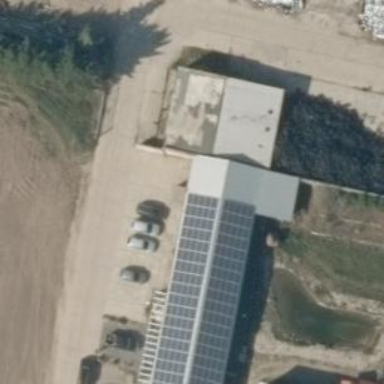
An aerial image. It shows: Building equipped with small solar photovoltaic panel for generating electricity.